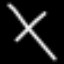
Label: line